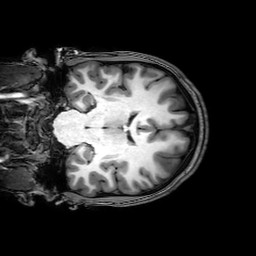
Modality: T1w
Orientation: coronal
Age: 20
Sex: male
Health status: healthy
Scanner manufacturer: philips
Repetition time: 0.008166 s
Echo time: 0.00376 s